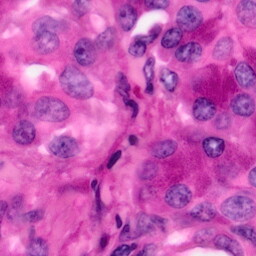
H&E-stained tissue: Pancreatic